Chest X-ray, PA view. Patient: 58 years old, sex M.
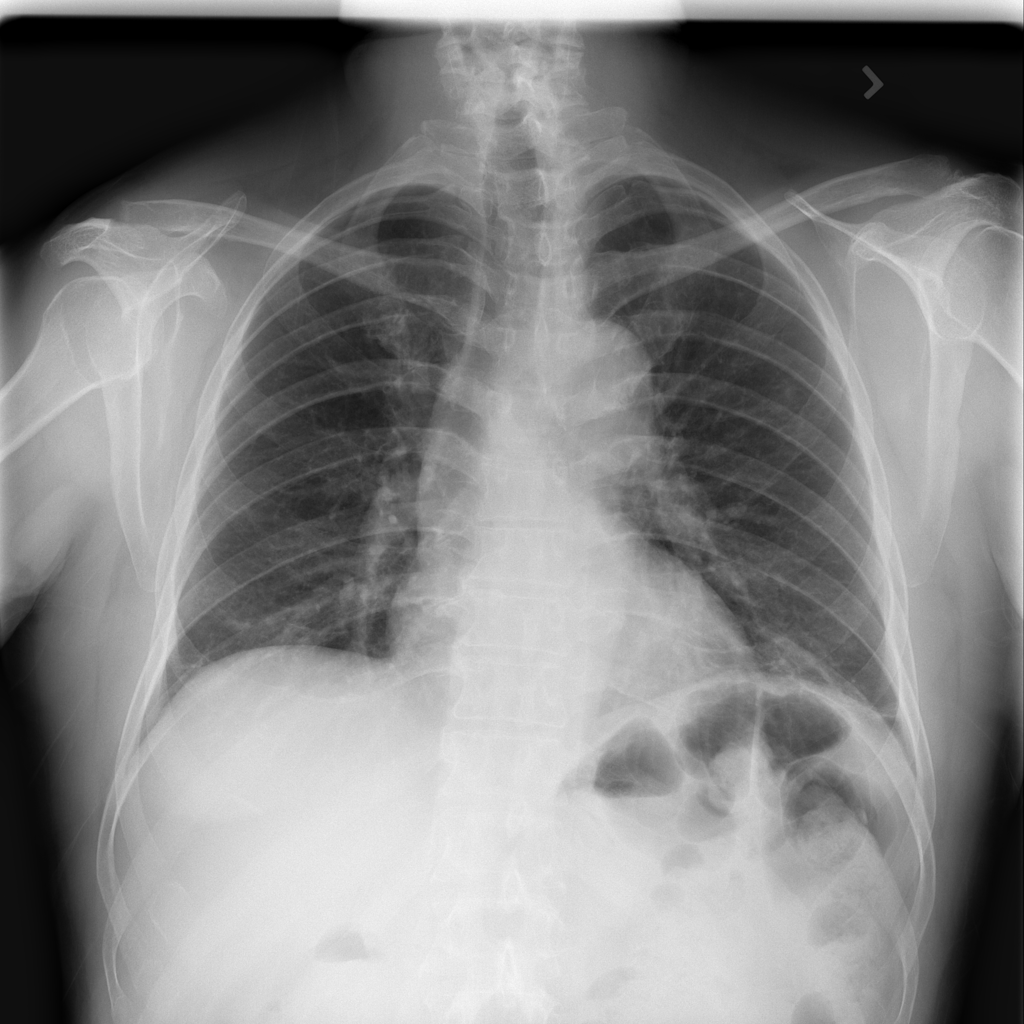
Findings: Atelectasis, Infiltration